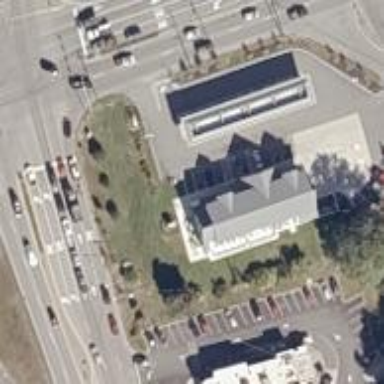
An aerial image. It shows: Convenience shop.